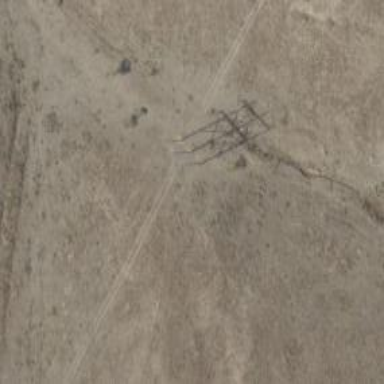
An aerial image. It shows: Power tower.